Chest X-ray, AP view. Patient: 58 years old, sex F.
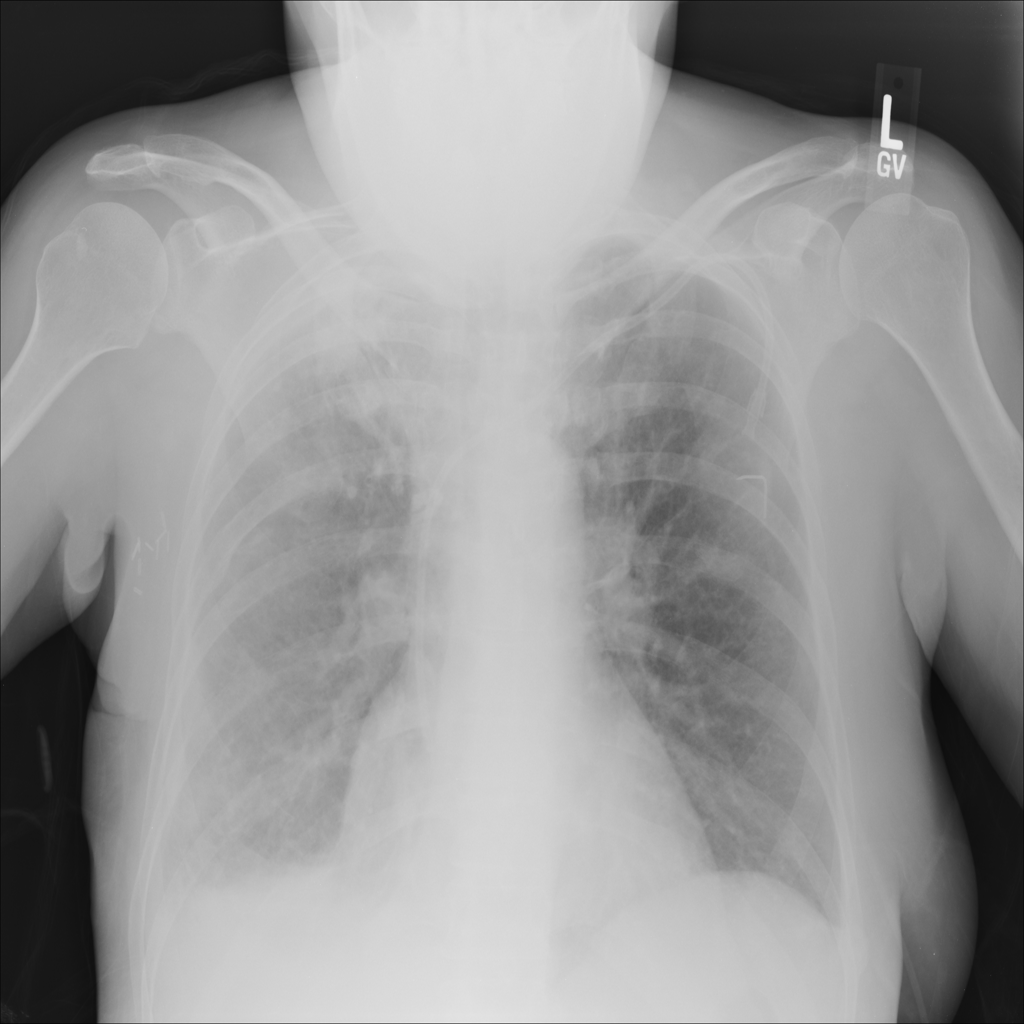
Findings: Pleural_Thickening